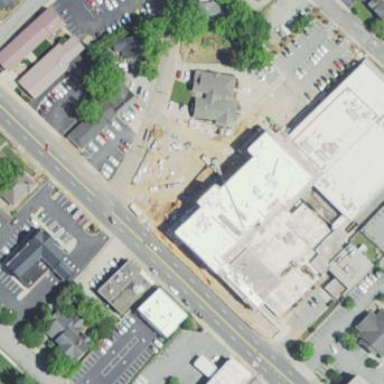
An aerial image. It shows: Courthouse building.